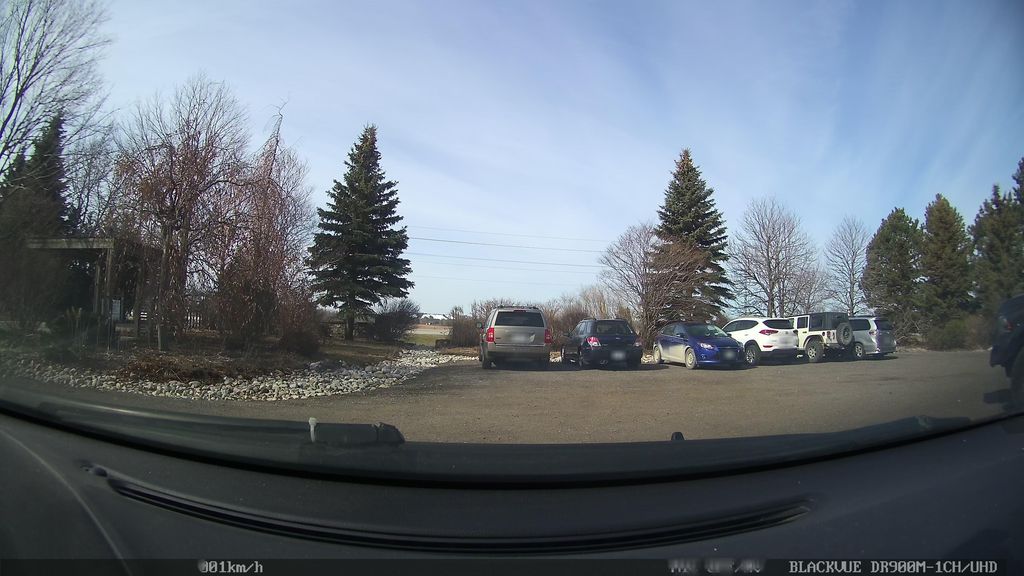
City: kitchener-waterloo